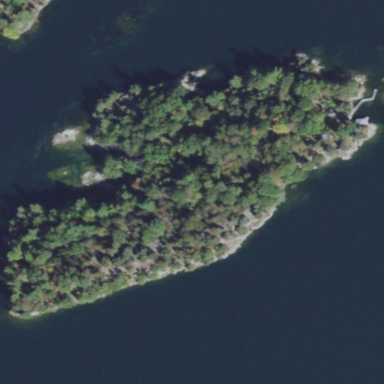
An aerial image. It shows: Islet.